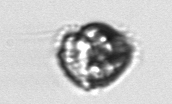
Label: Proterythropsis